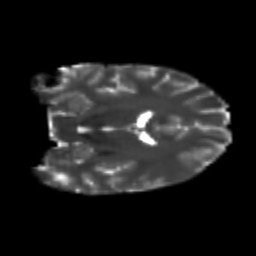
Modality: T2w
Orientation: coronal
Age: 22
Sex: female
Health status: healthy
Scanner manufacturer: philips
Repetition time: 7.384 s
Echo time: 0.08599 s